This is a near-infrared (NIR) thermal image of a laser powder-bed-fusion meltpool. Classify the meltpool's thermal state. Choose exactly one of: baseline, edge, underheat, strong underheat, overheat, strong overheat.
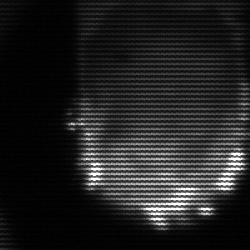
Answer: baseline